Interaction volume radius: 5 \u00c5
Interaction volume height: 15 \u00c5
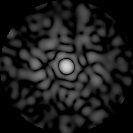
Disorder parameter: 0.8371